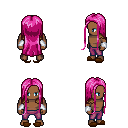
a pixel art fantasy rpg character, male body template, human, dark skin, leather shoulder armor, magenta pants, pink extra-long hairstyle, white cloth bracers, brown slippers, four views (front, back, left, right), 2x2 character sprite sheet, small pixel art, hard edges, no anti-aliasing